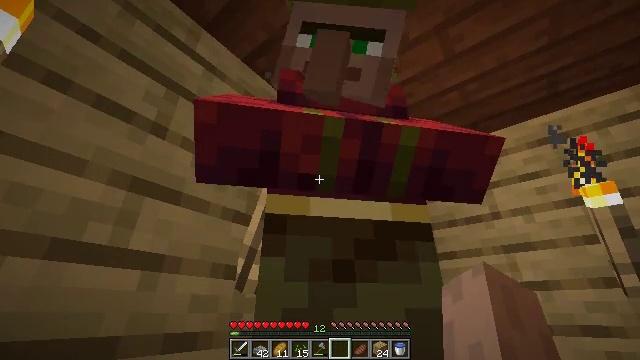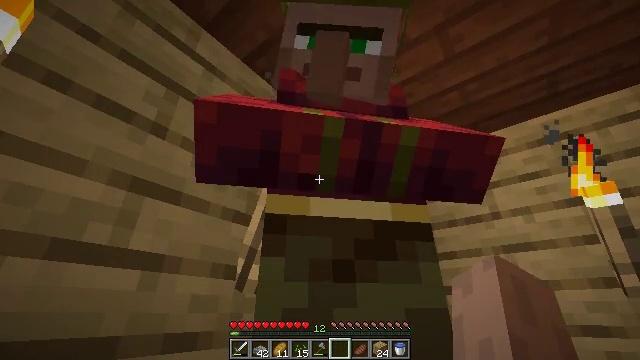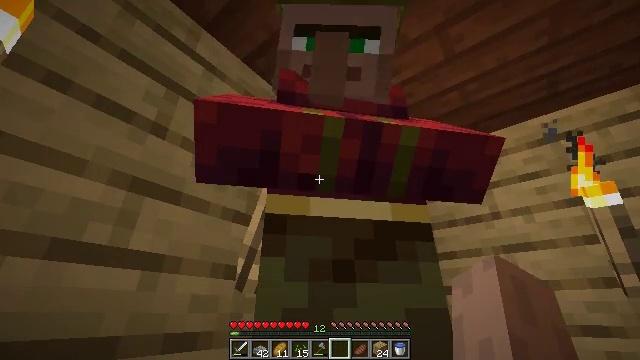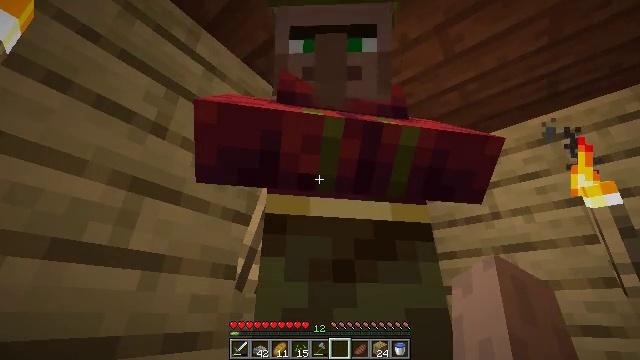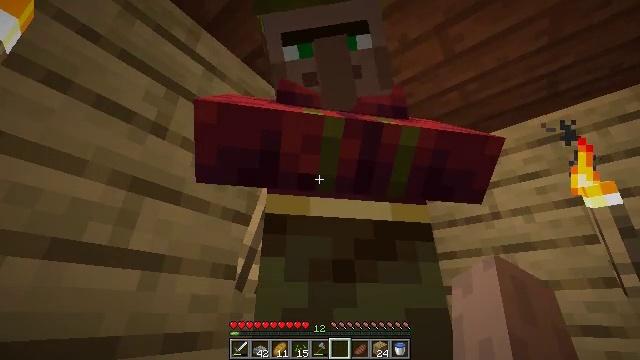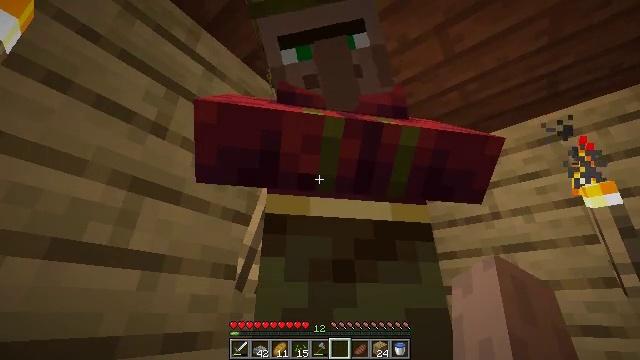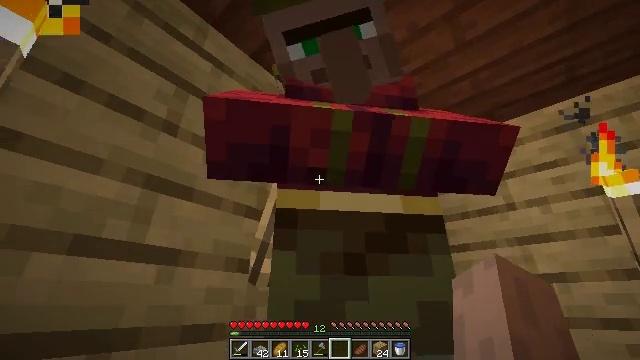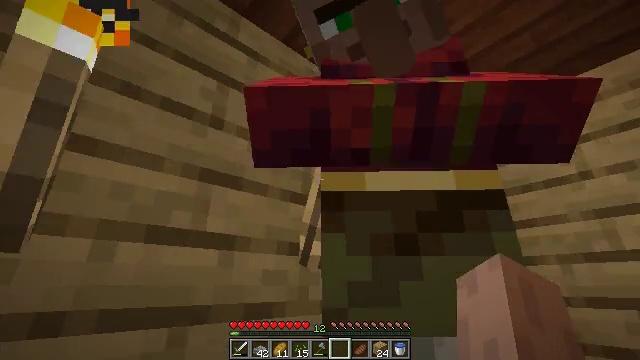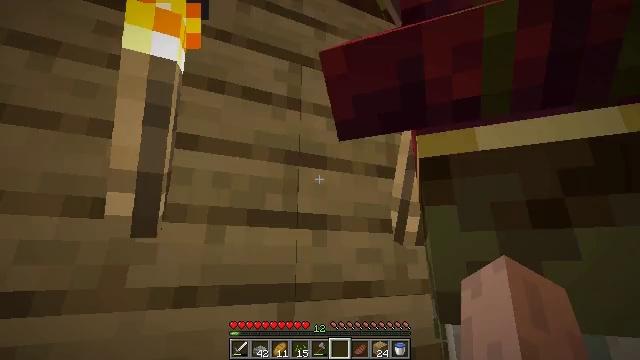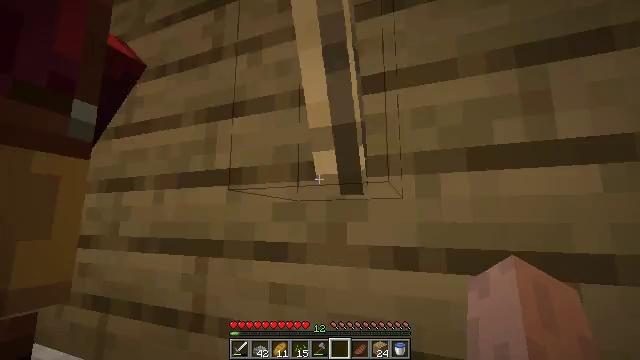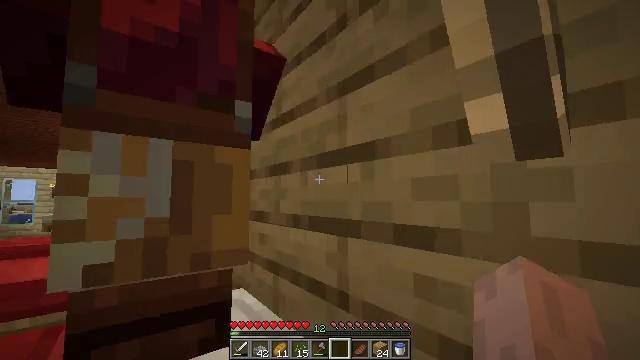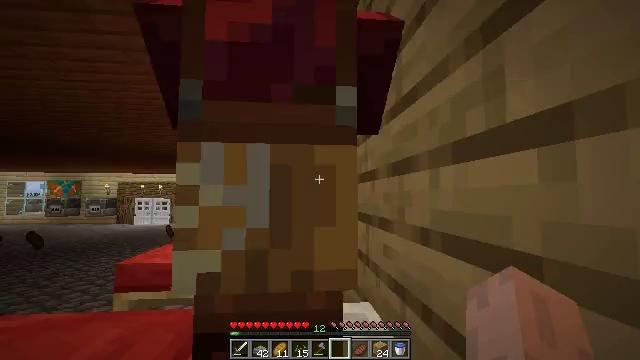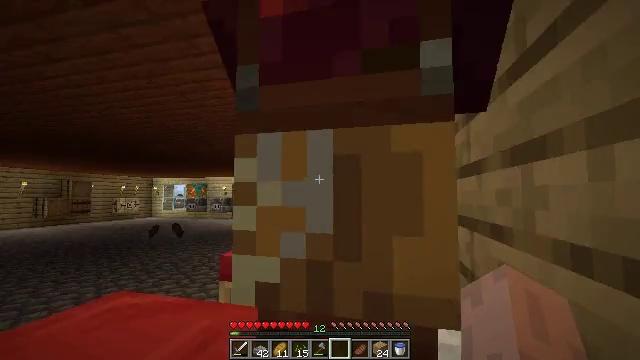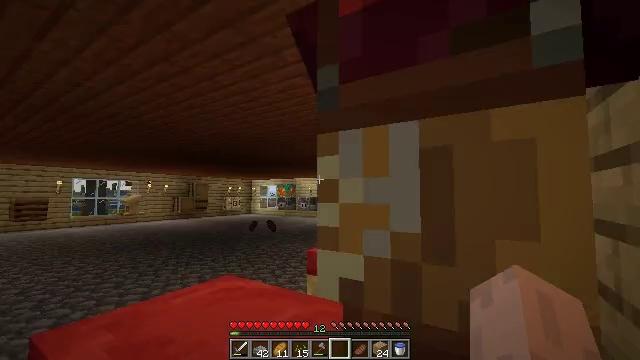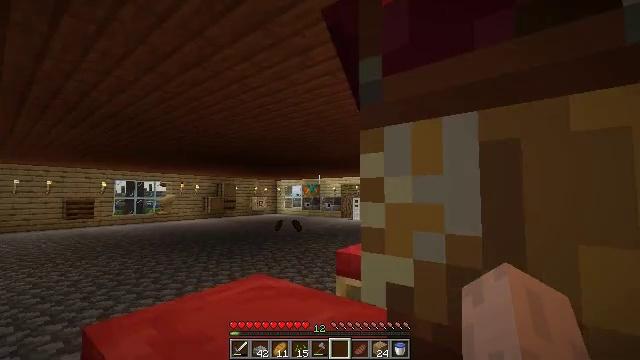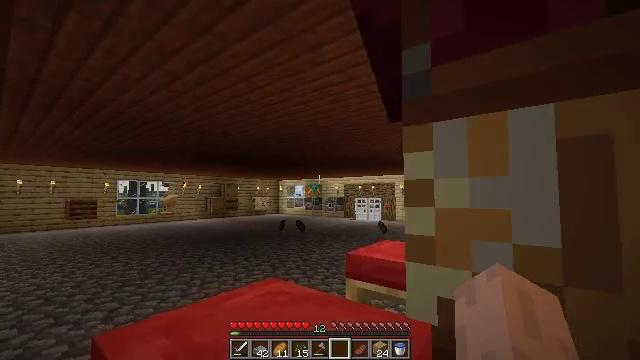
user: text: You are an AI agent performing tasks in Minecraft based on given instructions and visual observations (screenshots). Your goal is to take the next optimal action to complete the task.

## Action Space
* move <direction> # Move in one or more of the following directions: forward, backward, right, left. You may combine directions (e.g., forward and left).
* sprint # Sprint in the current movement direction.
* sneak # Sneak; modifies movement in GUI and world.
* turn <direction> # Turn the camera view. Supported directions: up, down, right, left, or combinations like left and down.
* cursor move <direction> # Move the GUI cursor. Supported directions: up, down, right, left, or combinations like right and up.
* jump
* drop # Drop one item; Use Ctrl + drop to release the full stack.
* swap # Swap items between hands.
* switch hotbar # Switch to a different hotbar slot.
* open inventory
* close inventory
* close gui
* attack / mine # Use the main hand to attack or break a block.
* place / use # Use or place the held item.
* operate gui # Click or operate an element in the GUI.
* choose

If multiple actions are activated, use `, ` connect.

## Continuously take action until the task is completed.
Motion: motion action
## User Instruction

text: Remove the cobblestone slab with a tool.
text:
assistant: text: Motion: no_op
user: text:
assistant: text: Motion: no_op
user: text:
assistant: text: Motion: no_op
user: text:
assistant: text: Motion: no_op
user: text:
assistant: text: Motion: no_op
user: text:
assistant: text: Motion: turn left and down
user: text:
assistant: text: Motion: move forward, turn left and down
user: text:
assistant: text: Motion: move forward, turn left and down
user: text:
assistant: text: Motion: move forward, turn left and down
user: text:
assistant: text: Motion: move forward, turn left and down
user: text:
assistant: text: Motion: move forward, turn left
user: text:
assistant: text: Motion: move forward, turn left
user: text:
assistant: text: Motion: move forward, turn left
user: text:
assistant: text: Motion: move forward, turn left
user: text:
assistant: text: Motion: move forward
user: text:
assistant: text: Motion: move forward
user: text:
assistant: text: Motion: move forward
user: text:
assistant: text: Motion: move forward, turn left
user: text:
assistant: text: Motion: move forward
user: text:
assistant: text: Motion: move forward, turn left
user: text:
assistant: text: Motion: move forward, turn left
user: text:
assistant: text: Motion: move forward
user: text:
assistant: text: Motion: move forward
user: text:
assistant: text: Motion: move forward
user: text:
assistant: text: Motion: move forward, turn right
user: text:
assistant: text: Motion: move forward, turn right
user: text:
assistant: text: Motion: move forward, turn right
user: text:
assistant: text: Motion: move forward, turn right
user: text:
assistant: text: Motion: move forward, turn right and down
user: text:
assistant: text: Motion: move forward, turn right